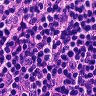
Metastatic tissue present: no